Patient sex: M
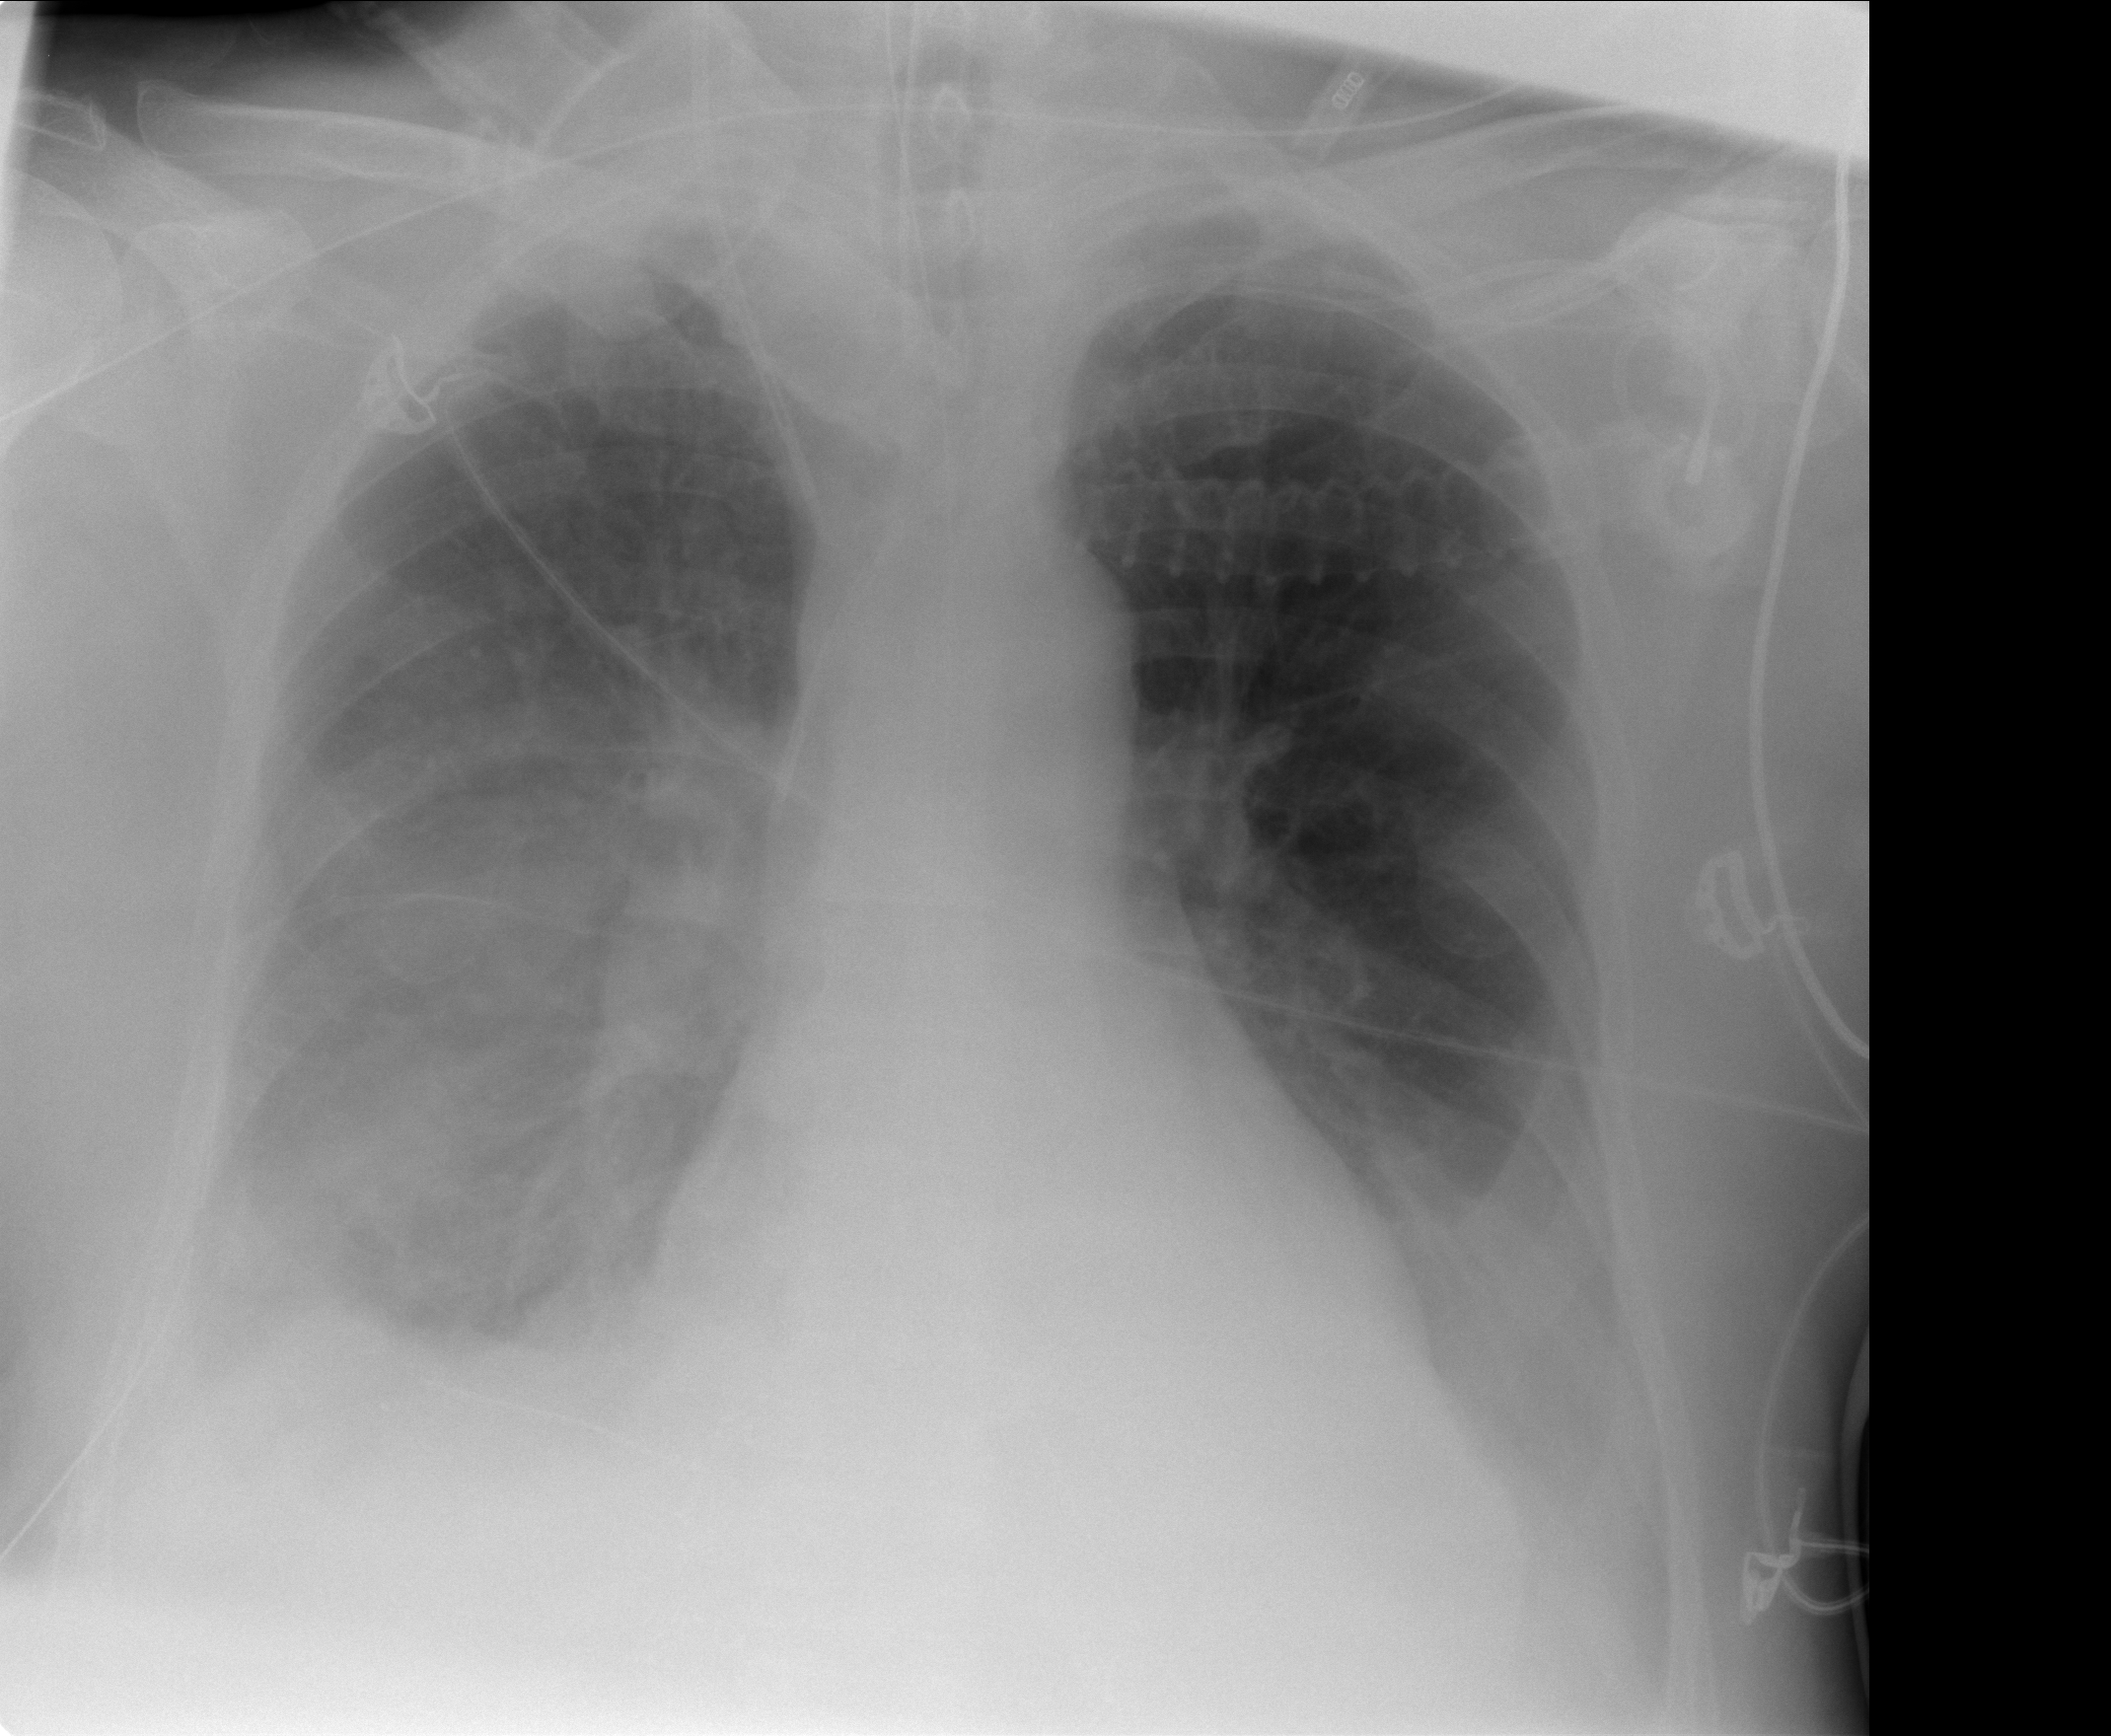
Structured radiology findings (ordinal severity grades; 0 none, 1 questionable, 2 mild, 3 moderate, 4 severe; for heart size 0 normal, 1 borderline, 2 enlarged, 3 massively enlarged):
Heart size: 2
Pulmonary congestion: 2
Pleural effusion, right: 3
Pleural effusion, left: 2
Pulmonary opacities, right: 2
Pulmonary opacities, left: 0
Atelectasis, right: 3
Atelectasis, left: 2